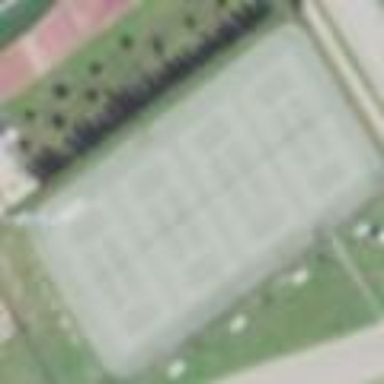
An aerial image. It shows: Tennis court in leisure pitch.